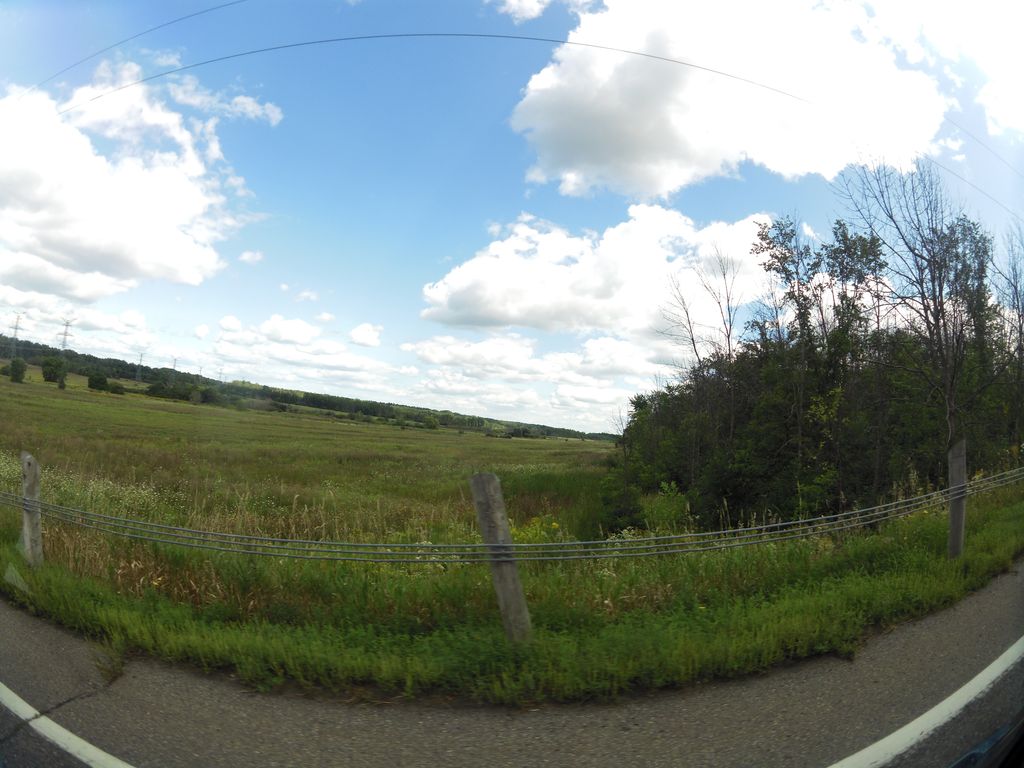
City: ottawa-gatineau